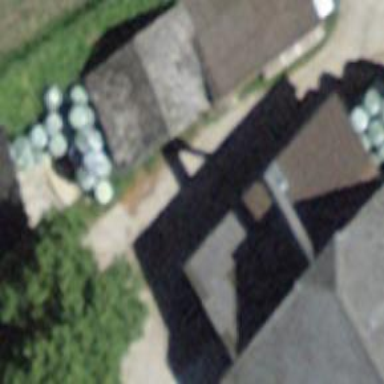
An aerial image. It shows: Shed building.